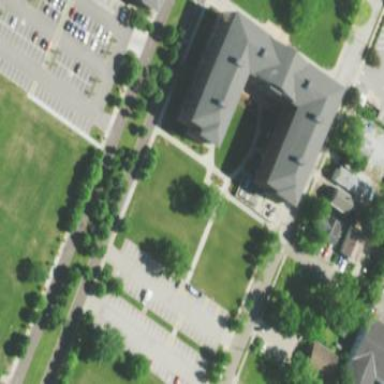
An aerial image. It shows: Dormitory building with hipped brown roof.